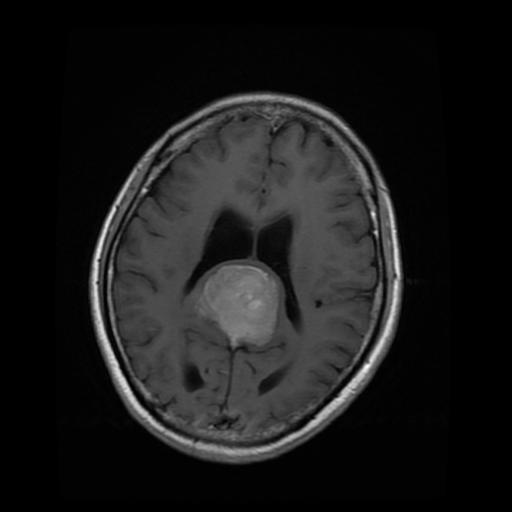
Label: meningioma